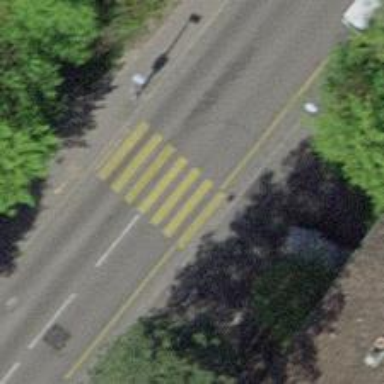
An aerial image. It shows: Uncontrolled zebra crossing on the road.